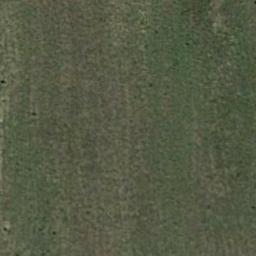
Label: meadow